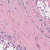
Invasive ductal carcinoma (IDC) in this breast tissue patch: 1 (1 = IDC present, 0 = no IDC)